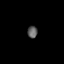
Tissue: prostate
Cell type: Fibroblasts
Senescence score: 0.774
Nuclear area (px): 119
Mean DAPI intensity: 92.101